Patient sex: M
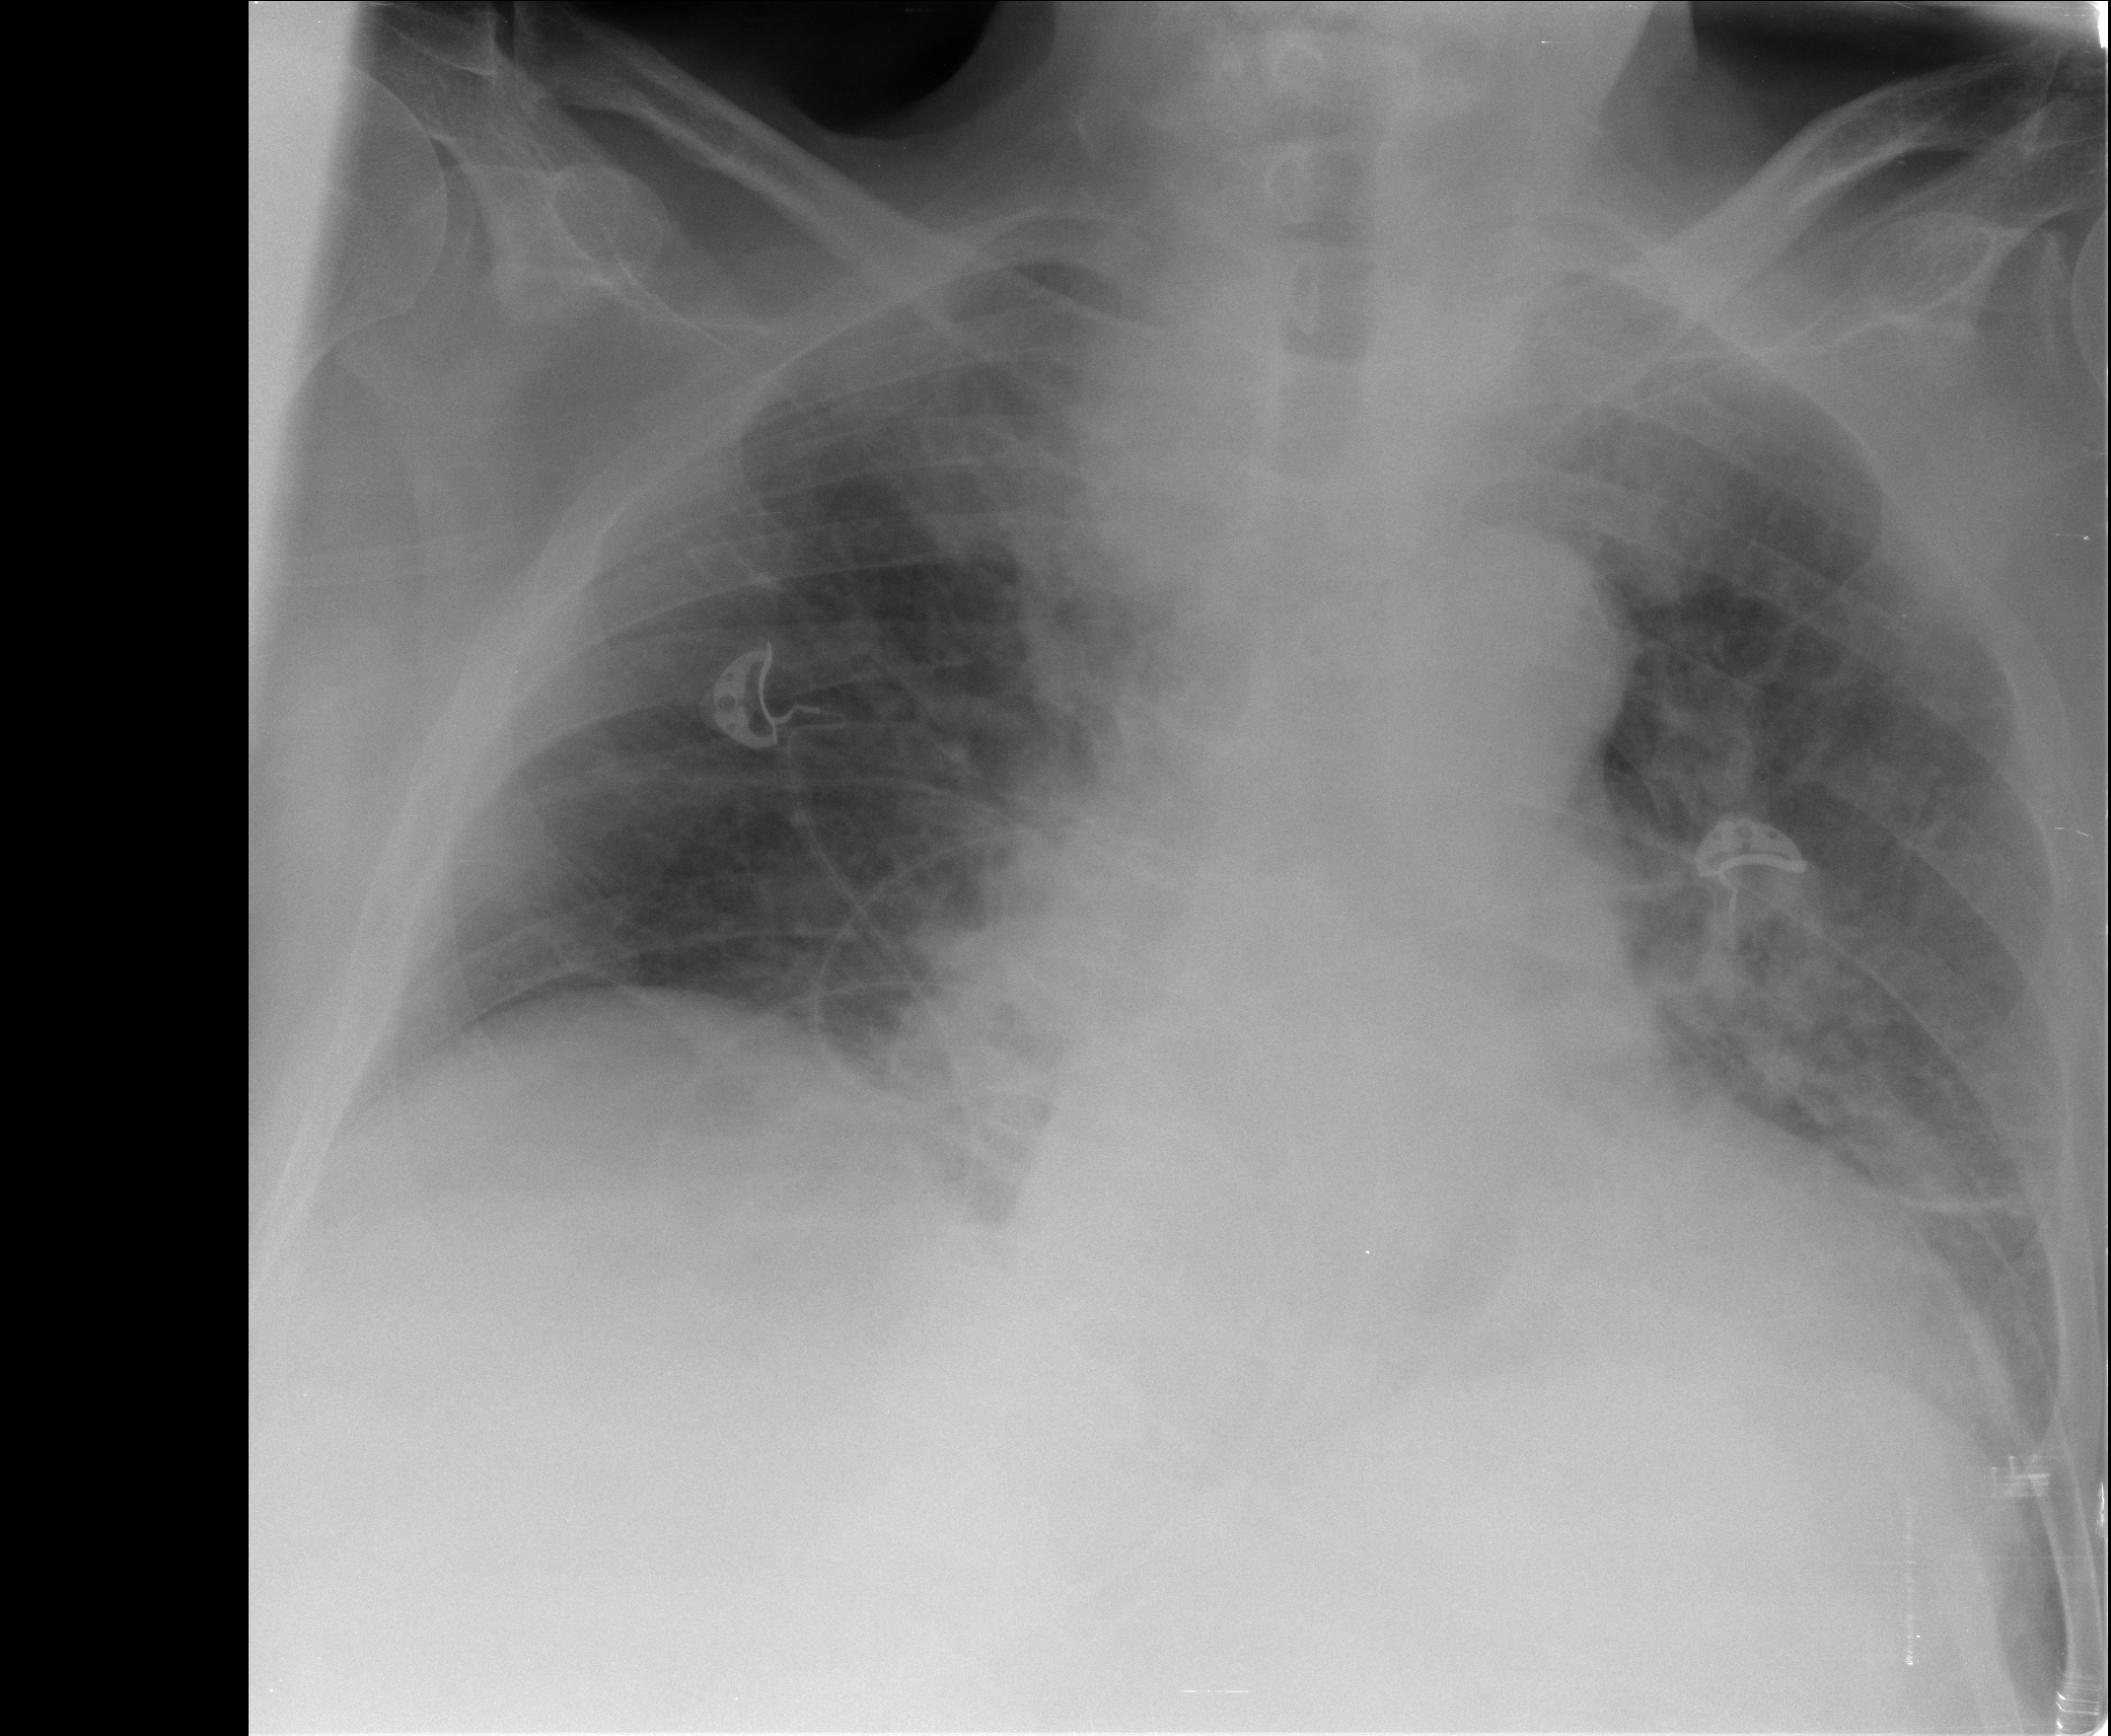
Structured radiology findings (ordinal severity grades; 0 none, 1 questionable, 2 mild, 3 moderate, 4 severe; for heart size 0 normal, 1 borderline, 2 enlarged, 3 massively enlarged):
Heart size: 1
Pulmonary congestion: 0
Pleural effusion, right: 0
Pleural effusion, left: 2
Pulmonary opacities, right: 0
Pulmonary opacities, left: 2
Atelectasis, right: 2
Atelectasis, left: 2